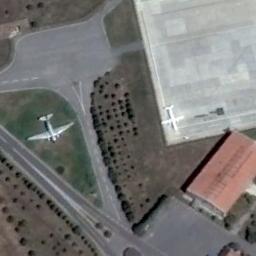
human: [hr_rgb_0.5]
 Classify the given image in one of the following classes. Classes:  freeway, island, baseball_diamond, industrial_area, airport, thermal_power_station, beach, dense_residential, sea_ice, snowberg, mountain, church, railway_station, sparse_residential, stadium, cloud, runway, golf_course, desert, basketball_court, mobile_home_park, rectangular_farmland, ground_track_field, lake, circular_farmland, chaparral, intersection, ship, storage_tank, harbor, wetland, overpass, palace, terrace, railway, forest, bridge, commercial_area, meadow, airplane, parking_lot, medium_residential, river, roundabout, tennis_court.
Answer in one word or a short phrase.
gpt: airplane